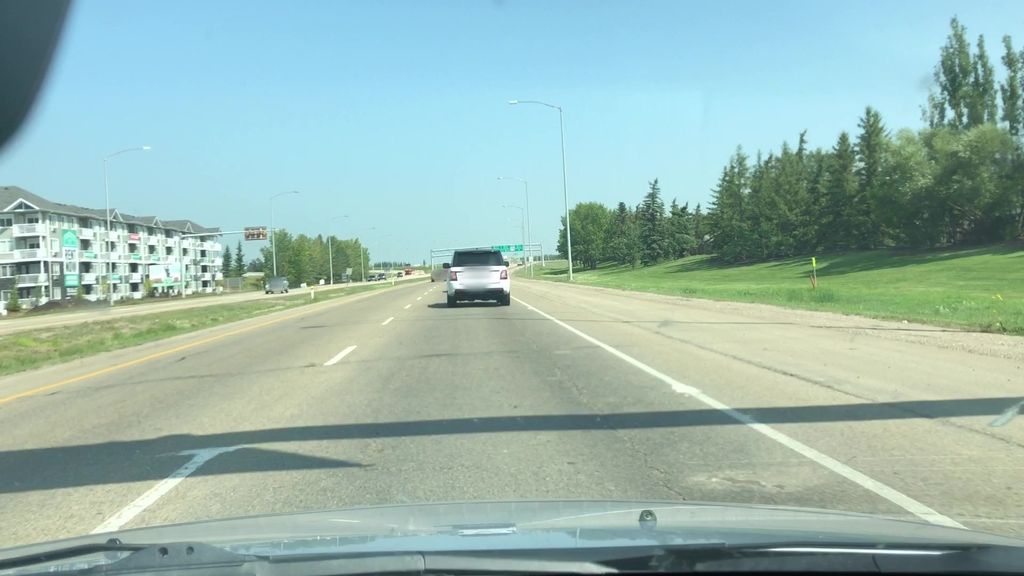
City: edmonton